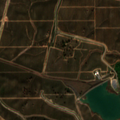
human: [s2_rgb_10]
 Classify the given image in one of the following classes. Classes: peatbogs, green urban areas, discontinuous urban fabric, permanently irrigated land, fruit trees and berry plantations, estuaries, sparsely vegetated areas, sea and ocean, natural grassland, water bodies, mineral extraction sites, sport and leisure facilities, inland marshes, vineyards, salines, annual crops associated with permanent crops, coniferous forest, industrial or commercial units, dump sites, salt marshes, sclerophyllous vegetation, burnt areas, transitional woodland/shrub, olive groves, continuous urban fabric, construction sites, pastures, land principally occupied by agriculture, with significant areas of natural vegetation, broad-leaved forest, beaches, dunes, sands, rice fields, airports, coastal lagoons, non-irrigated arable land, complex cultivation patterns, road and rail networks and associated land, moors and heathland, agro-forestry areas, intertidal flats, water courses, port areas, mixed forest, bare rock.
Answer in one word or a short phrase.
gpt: non-irrigated arable land, olive groves, agro-forestry areas, water bodies